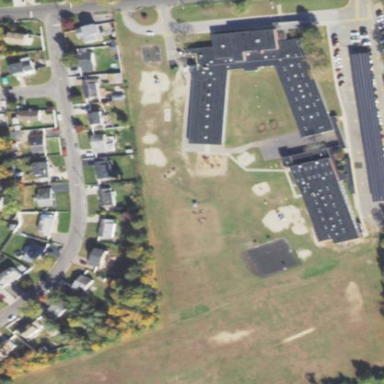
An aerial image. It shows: School.